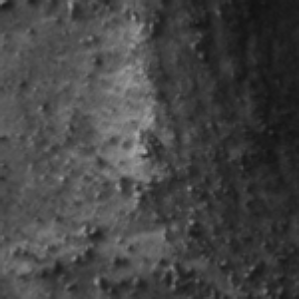
Label: frost